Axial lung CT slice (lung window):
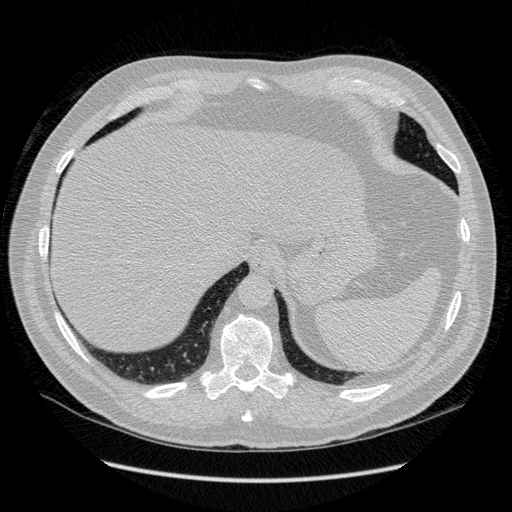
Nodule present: no